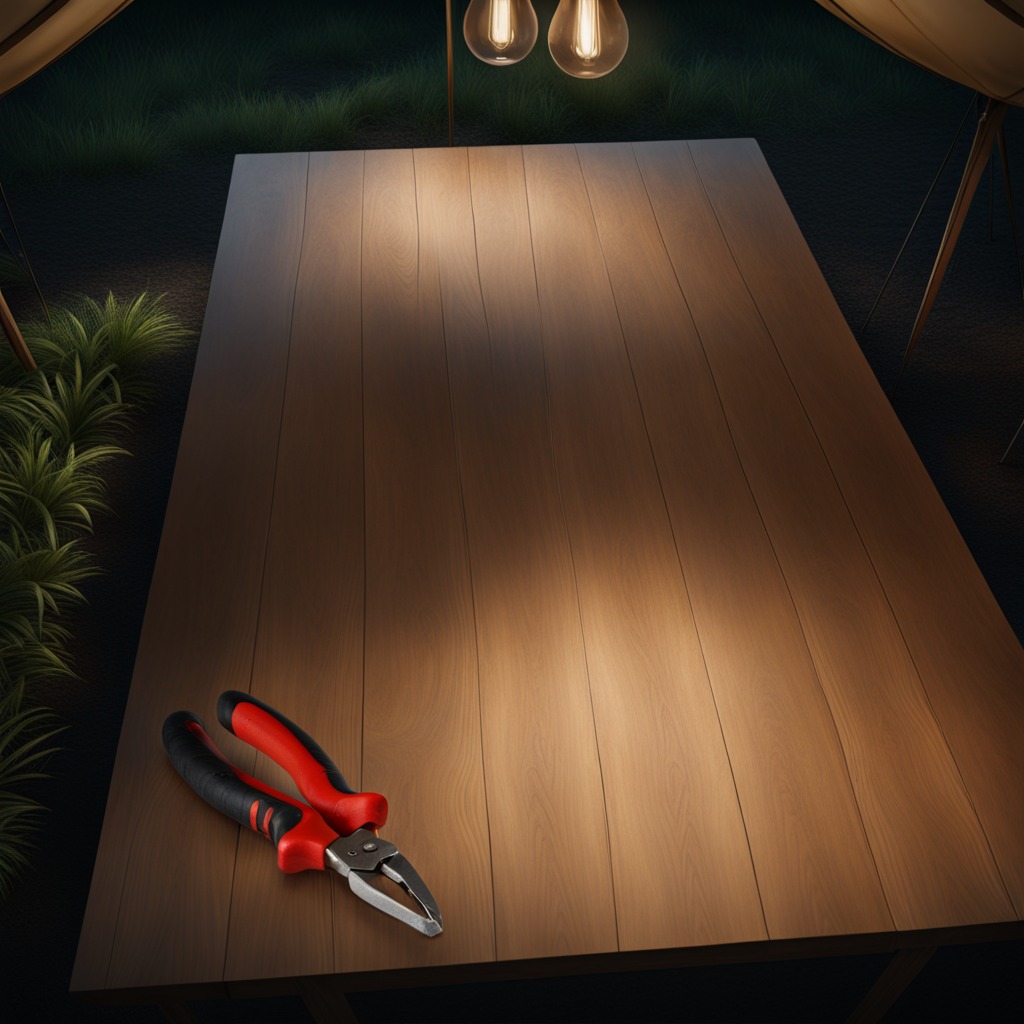
A plier lies on a wooden table inside a jungle field workshop tent at night.